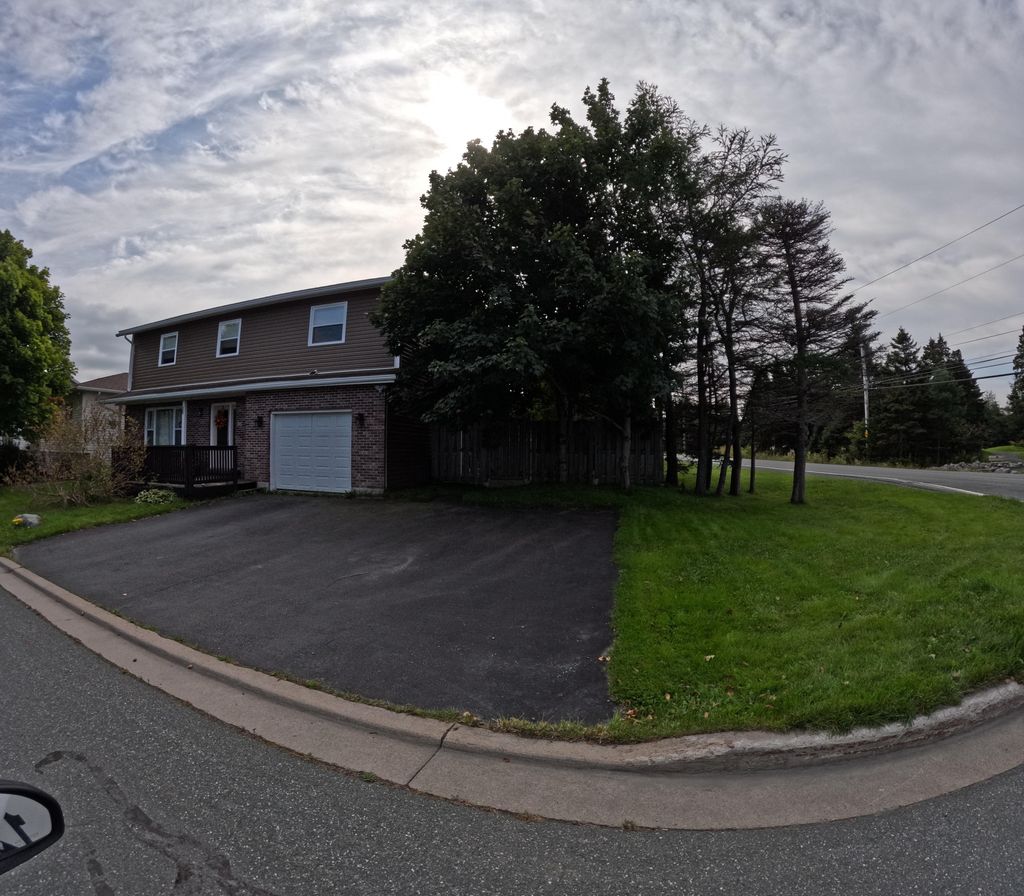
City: st_johns